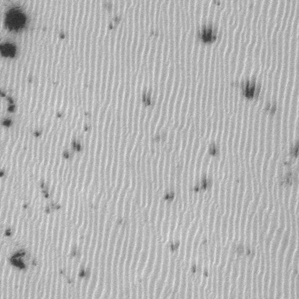
Label: frost